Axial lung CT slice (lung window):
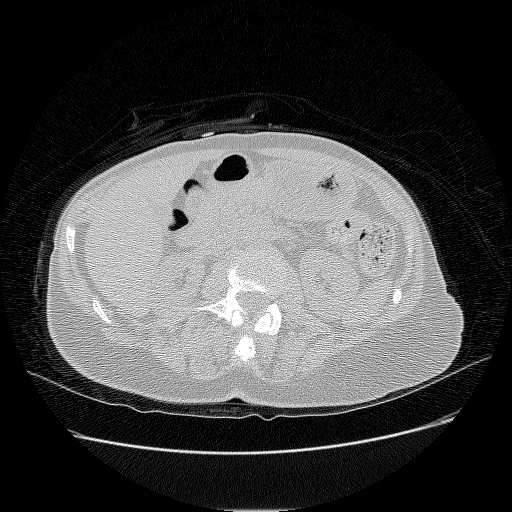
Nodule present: no